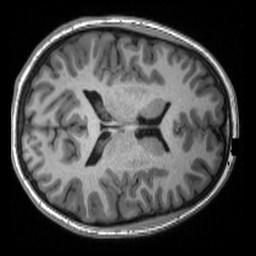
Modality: T1w
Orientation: axial
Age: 16
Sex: female
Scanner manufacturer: siemens
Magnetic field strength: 3 T
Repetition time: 2.53 s
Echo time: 0.00169 s